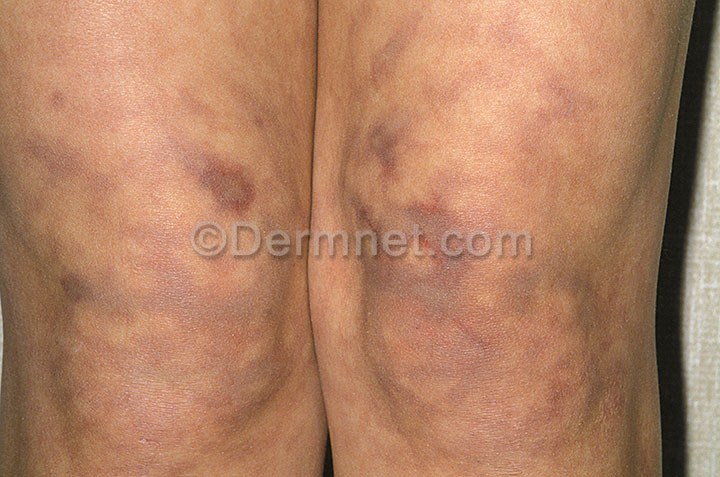
Disease: Vasculitis Photos